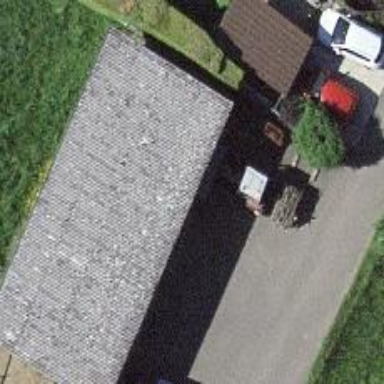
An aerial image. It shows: Garage building.